Field crop: maize
Growth stage: 2
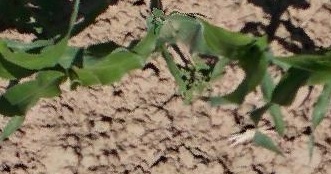
Species: maize